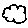
Label: cloud